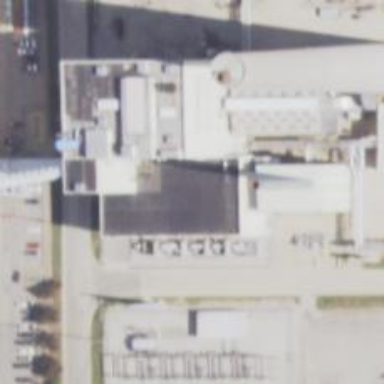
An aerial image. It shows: Steam turbine generator.